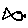
Label: fish